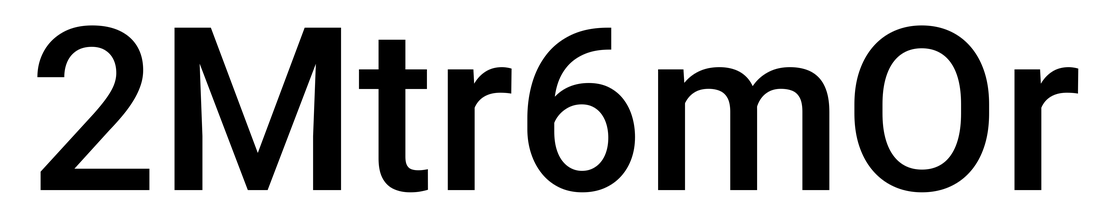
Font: Roboto_Medium